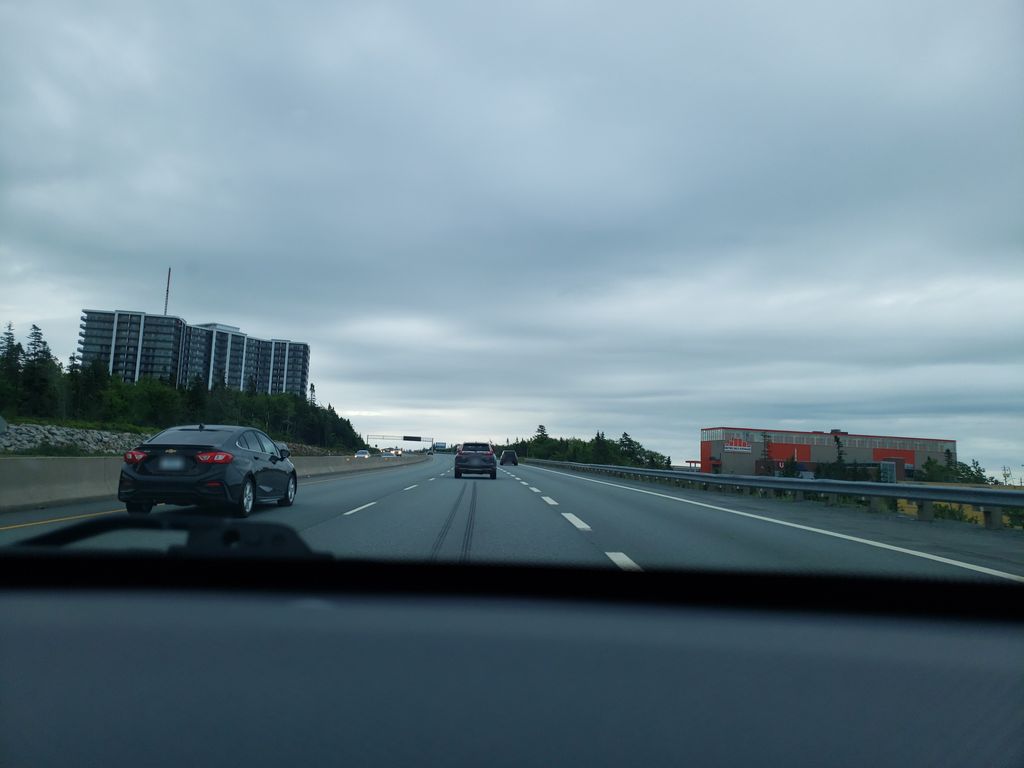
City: halifax